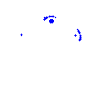
Particle: kaon